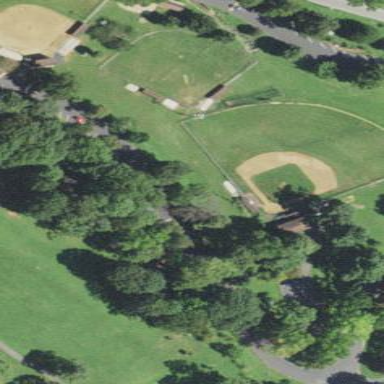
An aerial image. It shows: Baseball pitch for leisure land activities.